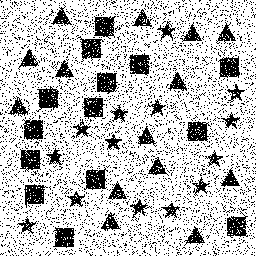
Squares: 14
Triangles: 14
Stars: 14
Total shapes: 42